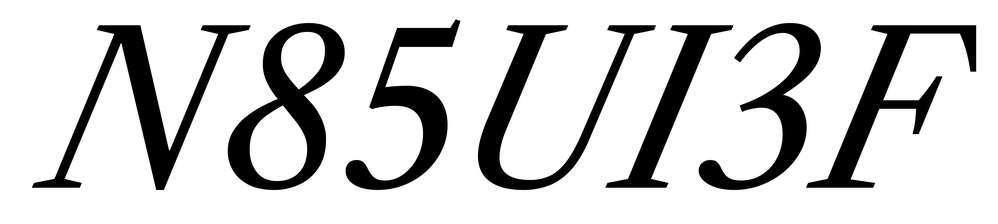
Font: LibreCaslonText-Italic_Italic